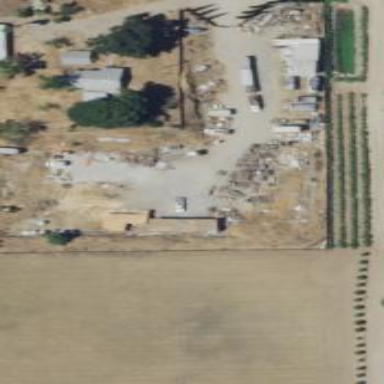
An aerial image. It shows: Brownfield site.